Field crop: maize
Growth stage: 2
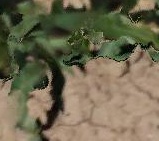
Species: maize